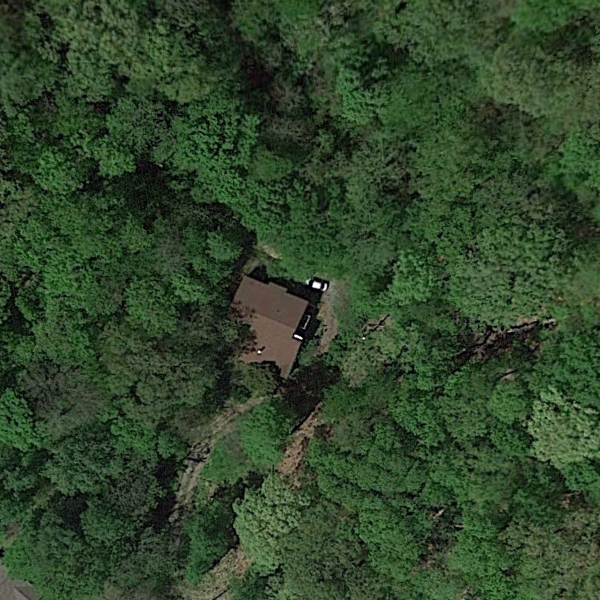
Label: SparseResidential